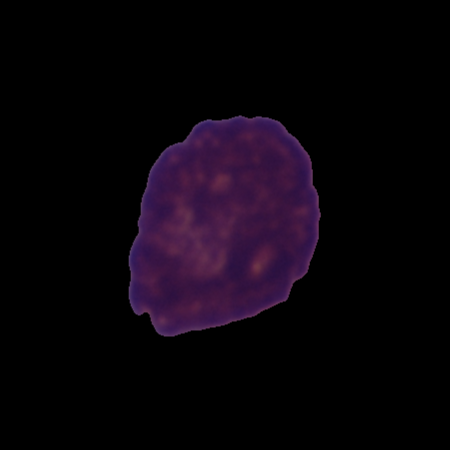
Label: cancer